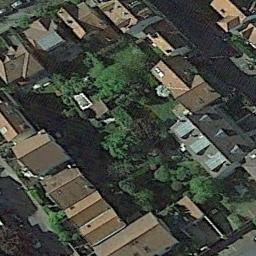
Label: medium_residential